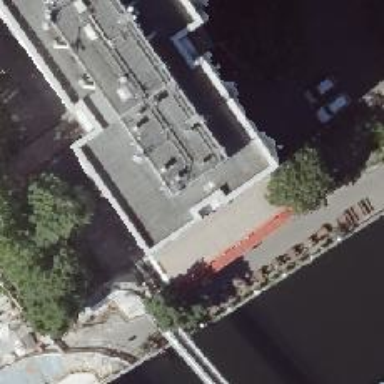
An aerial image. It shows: Restaurant.